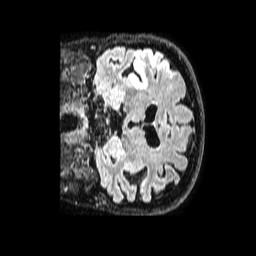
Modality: FLAIR
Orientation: coronal
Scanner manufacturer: philips
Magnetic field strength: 1.5 T
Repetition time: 4.8 s
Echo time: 0.3 s